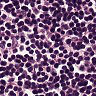
Metastatic tissue present: no